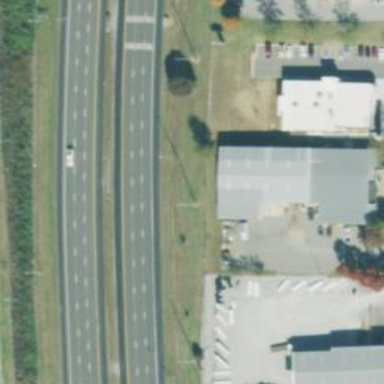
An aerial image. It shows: Trunk highway.